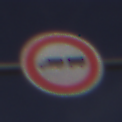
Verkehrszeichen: VerbotLastkraftwagenMitAnhaenger
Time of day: MorningAfternoon
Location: Outdoor (RoadRail)
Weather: PartlyCloudy
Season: NotSpecified
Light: Natural